Field crop: maize
Growth stage: 2
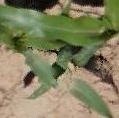
Species: maize